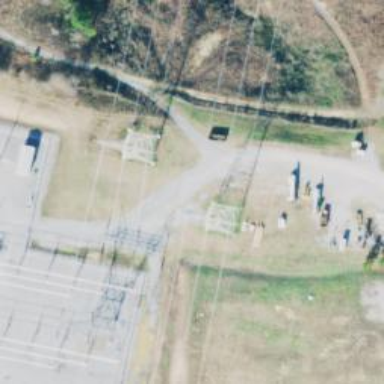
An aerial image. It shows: Lattice structure tower.